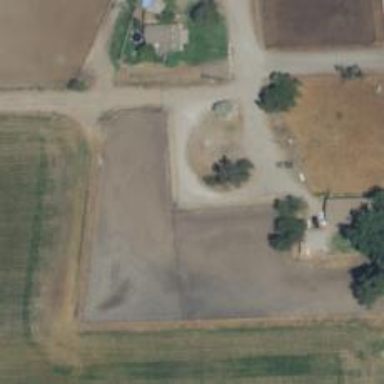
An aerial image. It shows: Driveway.